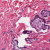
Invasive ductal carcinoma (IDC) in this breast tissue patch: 0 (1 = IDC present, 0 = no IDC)